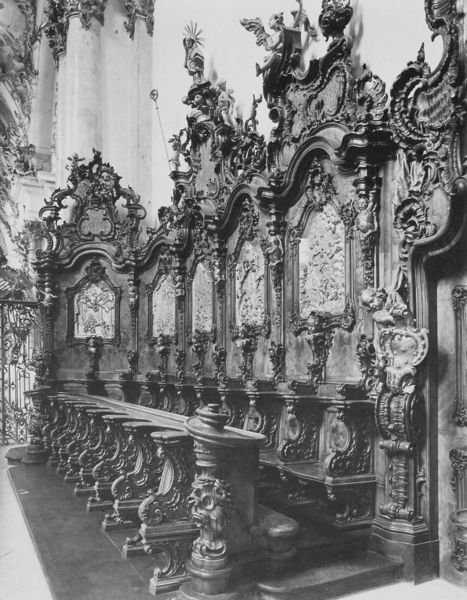
Titel: Zwiefalten, Chorgestühl mit Orgelprospekt
Künstler: Johann Joseph Christian
Standort: Zwiefalten, Abteikirche (EU - D - Schwaben)
Schlagwörter: holz, barock, fünf, kirche, sitze, hart, bank, gestühl, foto, schwarzweiß, knien, sonntag, schnitzerei, kirchenbank, schnörkel, chor, heilig, putti, gedrechselt, geschnitzt, schnitzen, schnitzereien, chorgestühl, buße, holzschnitzerarbeit